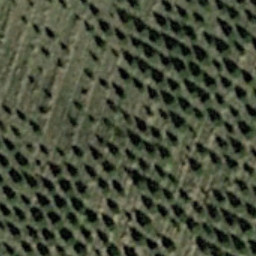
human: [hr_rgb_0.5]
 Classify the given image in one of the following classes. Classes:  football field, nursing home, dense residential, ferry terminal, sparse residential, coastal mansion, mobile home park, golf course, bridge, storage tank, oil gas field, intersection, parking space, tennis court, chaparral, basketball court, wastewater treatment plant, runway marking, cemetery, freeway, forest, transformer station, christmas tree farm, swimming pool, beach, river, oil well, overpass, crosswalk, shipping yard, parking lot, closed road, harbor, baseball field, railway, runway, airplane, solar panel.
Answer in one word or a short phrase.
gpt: christmas tree farm